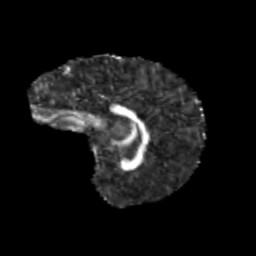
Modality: FA
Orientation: sagittal
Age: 11
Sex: female
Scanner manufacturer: siemens
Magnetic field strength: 3 T
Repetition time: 3.8 s
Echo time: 0.07 s